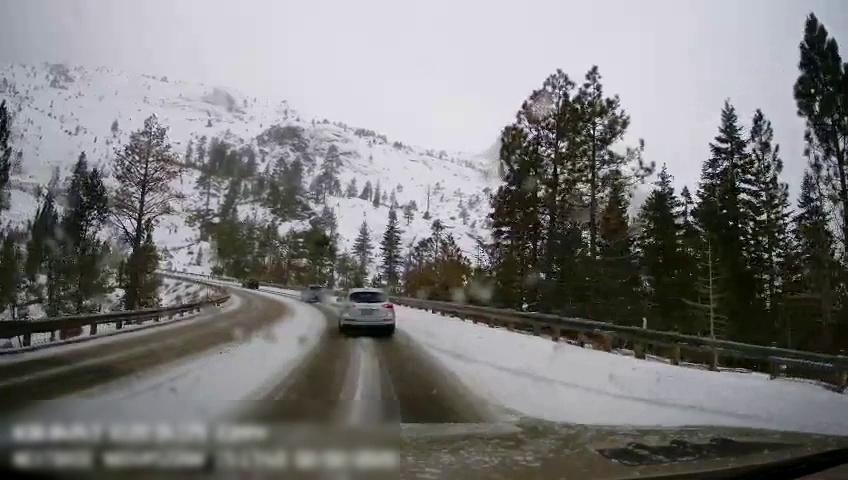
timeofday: Day
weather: Snowy
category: Drivable Space
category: Vehicles | Car
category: Vehicles | Car
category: Vehicles | Car